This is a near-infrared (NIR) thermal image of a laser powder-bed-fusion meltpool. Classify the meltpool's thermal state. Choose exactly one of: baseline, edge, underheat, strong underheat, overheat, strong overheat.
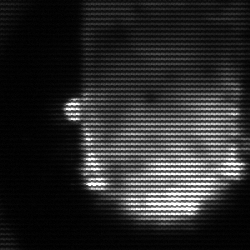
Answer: baseline